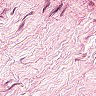
Metastatic tissue present: no